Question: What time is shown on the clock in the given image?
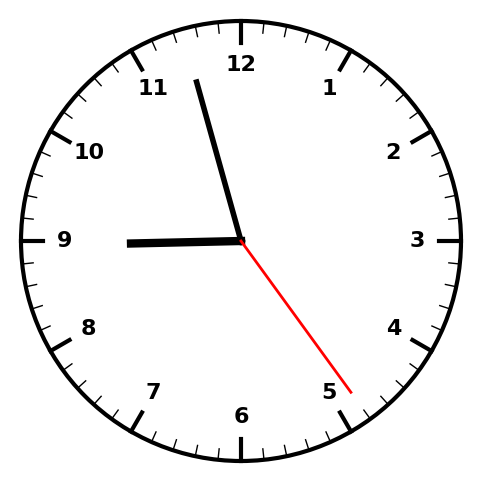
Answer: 08:57:24